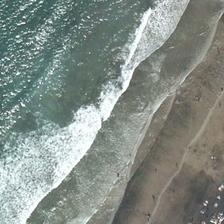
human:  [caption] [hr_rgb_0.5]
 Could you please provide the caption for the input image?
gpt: white waves are between green ocean and yellow beach .

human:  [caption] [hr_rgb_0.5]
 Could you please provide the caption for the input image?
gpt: white waves are between green ocean and yellow beach .

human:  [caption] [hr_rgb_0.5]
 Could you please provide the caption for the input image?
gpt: white waves are between green ocean and yellow beach .

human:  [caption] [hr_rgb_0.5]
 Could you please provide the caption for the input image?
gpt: white waves are between green ocean and yellow beach .

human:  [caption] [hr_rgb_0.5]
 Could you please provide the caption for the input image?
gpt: white waves are between green ocean and yellow beach .